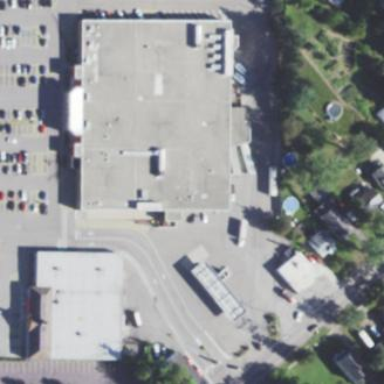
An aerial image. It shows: Supermarket located in building.